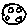
Label: moon